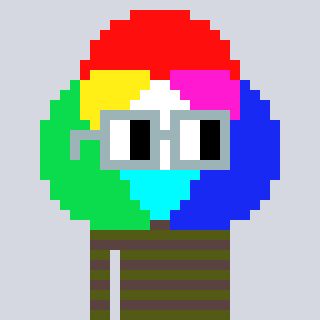
a pixel art character with square dark gray glasses, a color circle-shaped head and a darkbrown-colored body on a cool background